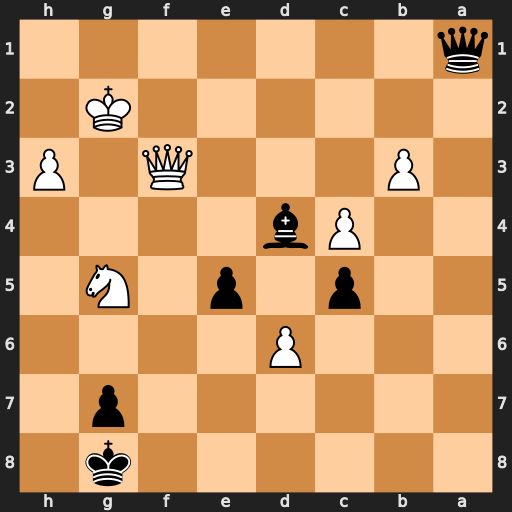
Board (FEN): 6k1/6p1/3P4/2p1p1N1/2Pb4/1P3Q1P/6K1/q7
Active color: b
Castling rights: -
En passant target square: -
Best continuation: Qg1#